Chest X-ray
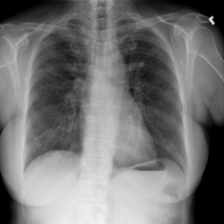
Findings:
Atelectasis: negative
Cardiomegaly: negative
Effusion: negative
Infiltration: positive
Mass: negative
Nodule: negative
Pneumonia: negative
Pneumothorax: negative
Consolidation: negative
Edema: negative
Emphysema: negative
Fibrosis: negative
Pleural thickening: negative
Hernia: negative